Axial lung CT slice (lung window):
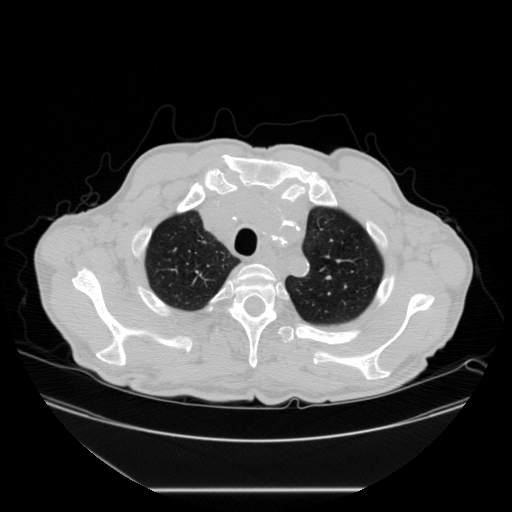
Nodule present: no